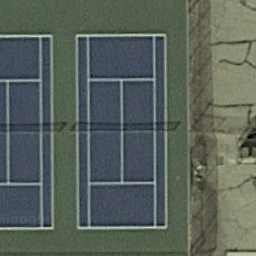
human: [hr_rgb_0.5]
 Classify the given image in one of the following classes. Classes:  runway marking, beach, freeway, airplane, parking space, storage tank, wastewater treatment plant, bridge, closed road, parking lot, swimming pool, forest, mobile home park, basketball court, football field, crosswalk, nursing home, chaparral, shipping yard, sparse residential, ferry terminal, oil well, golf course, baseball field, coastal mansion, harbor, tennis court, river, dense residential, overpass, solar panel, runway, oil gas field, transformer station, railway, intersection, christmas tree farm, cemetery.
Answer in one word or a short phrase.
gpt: tennis court